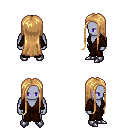
a pixel art fantasy rpg character, male body template, dark elf, purple skin, brown robe, metal pants, light blonde extra-long hairstyle, metal boots, four views (front, back, left, right), 2x2 character sprite sheet, small pixel art, hard edges, no anti-aliasing